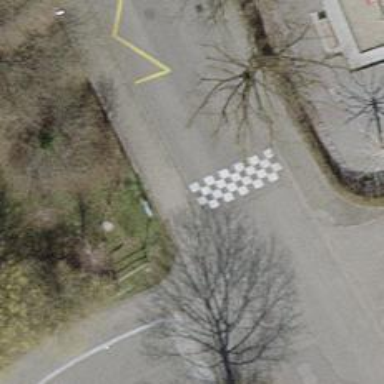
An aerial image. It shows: Bump for traffic calming.